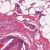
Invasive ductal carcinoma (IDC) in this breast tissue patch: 0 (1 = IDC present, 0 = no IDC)